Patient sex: M
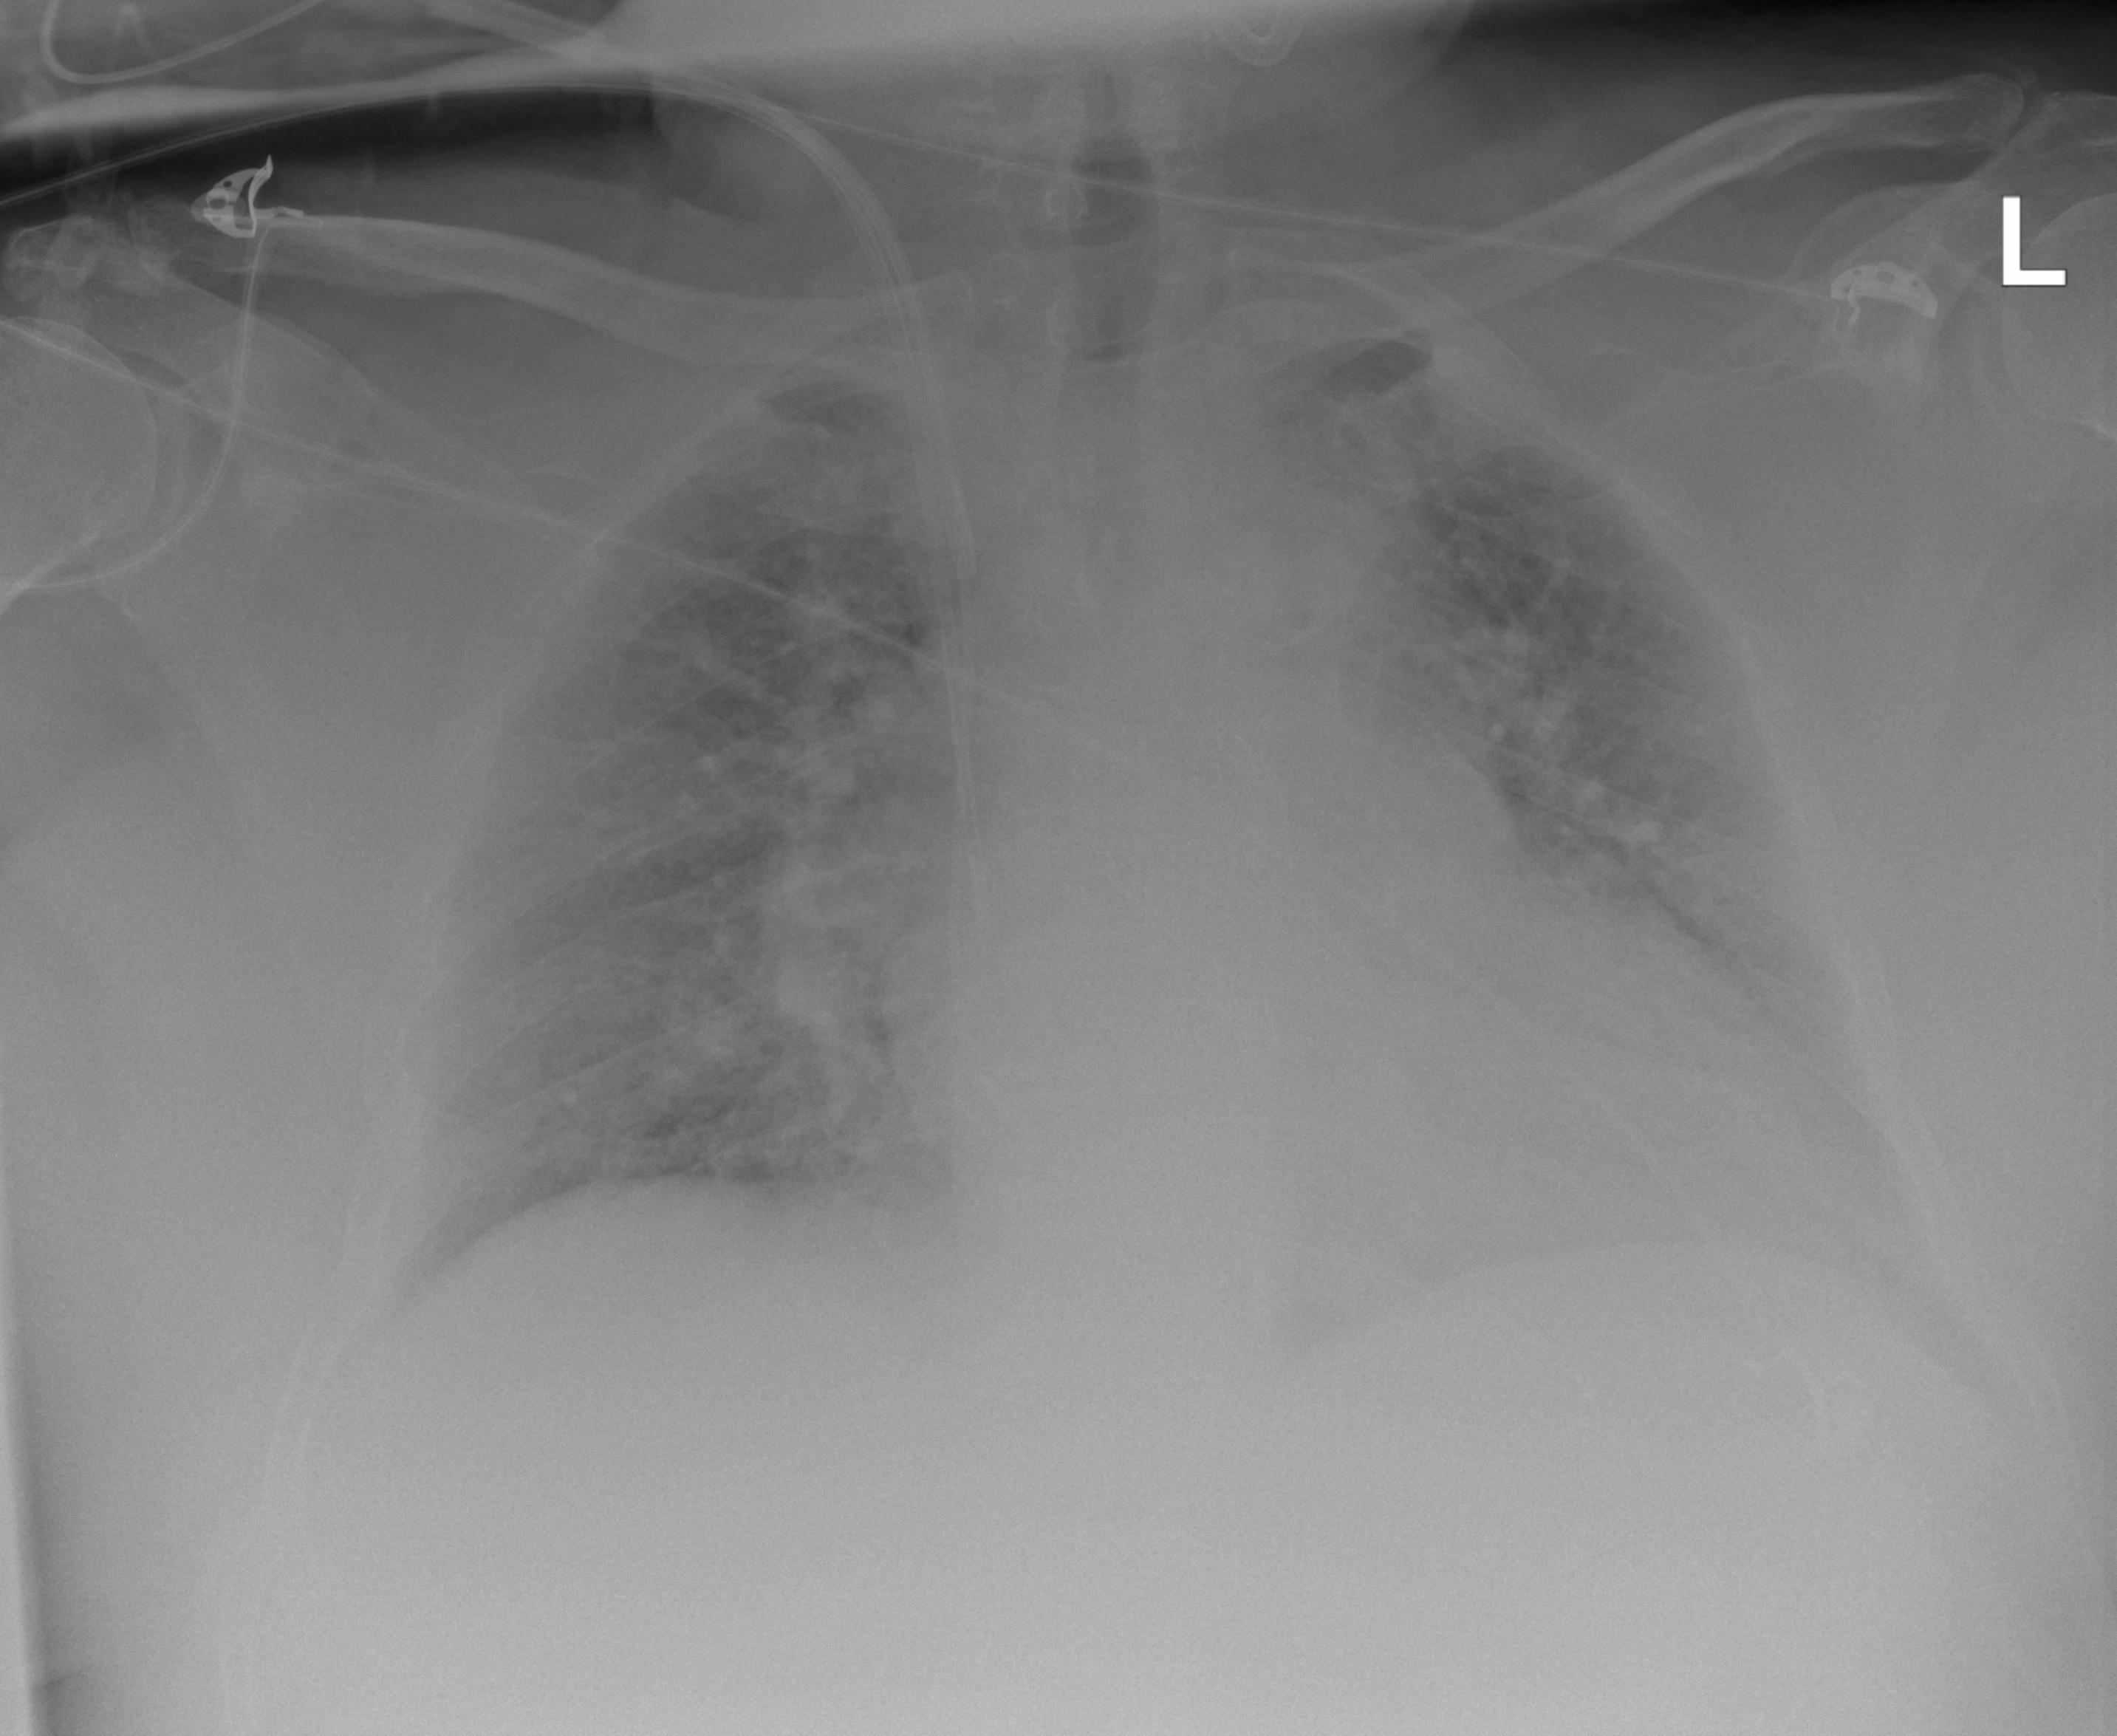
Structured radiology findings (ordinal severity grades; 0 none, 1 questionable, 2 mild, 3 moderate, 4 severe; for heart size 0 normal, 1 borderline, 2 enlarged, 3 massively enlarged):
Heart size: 2
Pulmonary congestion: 3
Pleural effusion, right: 2
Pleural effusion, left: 2
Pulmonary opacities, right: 2
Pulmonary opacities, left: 2
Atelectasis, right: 0
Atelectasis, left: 0